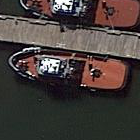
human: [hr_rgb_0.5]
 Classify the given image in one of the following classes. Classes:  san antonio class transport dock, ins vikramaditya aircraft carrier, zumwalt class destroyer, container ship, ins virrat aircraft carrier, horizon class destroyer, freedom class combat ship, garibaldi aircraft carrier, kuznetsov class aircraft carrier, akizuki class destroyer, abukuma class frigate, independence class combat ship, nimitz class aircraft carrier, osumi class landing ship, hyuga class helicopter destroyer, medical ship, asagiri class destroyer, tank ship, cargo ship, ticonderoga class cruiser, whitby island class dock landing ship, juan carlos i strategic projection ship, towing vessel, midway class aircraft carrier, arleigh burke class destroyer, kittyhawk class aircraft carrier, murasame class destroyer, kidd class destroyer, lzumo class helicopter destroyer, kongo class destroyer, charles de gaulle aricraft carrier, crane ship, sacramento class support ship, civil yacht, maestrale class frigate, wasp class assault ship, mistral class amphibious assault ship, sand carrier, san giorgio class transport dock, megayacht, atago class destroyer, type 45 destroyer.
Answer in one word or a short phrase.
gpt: Towing vessel